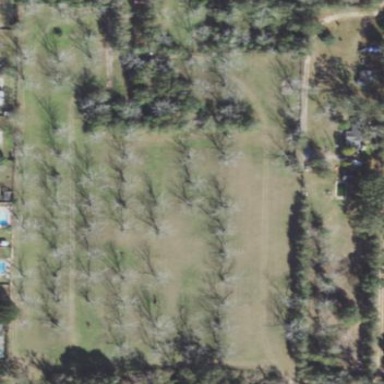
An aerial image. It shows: Orchard.